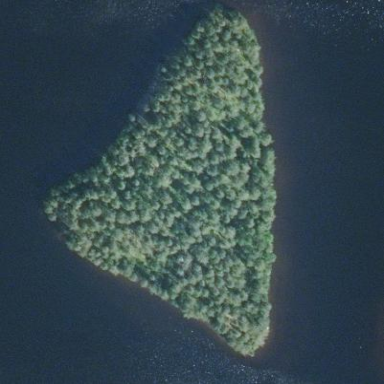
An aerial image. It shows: Islet.